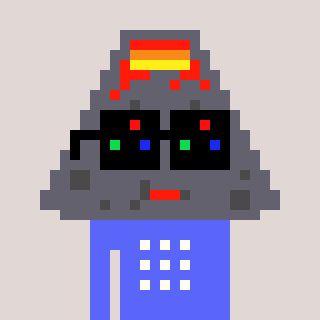
a pixel art character with square black sunglasses, a volcano-shaped head and a purple-colored body on a warm background